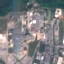
Land use / land cover class: Industrial